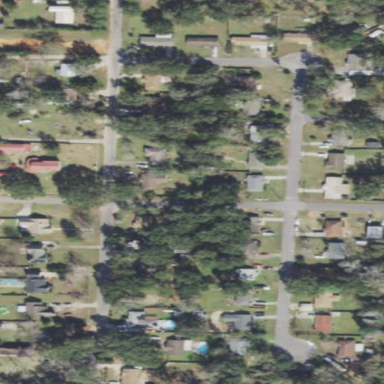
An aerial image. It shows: This residential area consists of single-family homes.